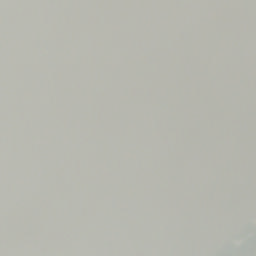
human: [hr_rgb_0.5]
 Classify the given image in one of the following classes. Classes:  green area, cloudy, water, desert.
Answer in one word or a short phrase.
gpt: cloudy